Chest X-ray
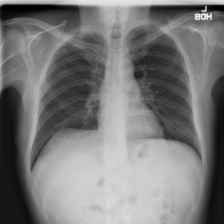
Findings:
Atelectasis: negative
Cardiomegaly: negative
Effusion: negative
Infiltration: negative
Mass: negative
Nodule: negative
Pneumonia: negative
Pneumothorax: negative
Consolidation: negative
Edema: negative
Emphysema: negative
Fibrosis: negative
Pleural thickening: negative
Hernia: negative